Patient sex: M
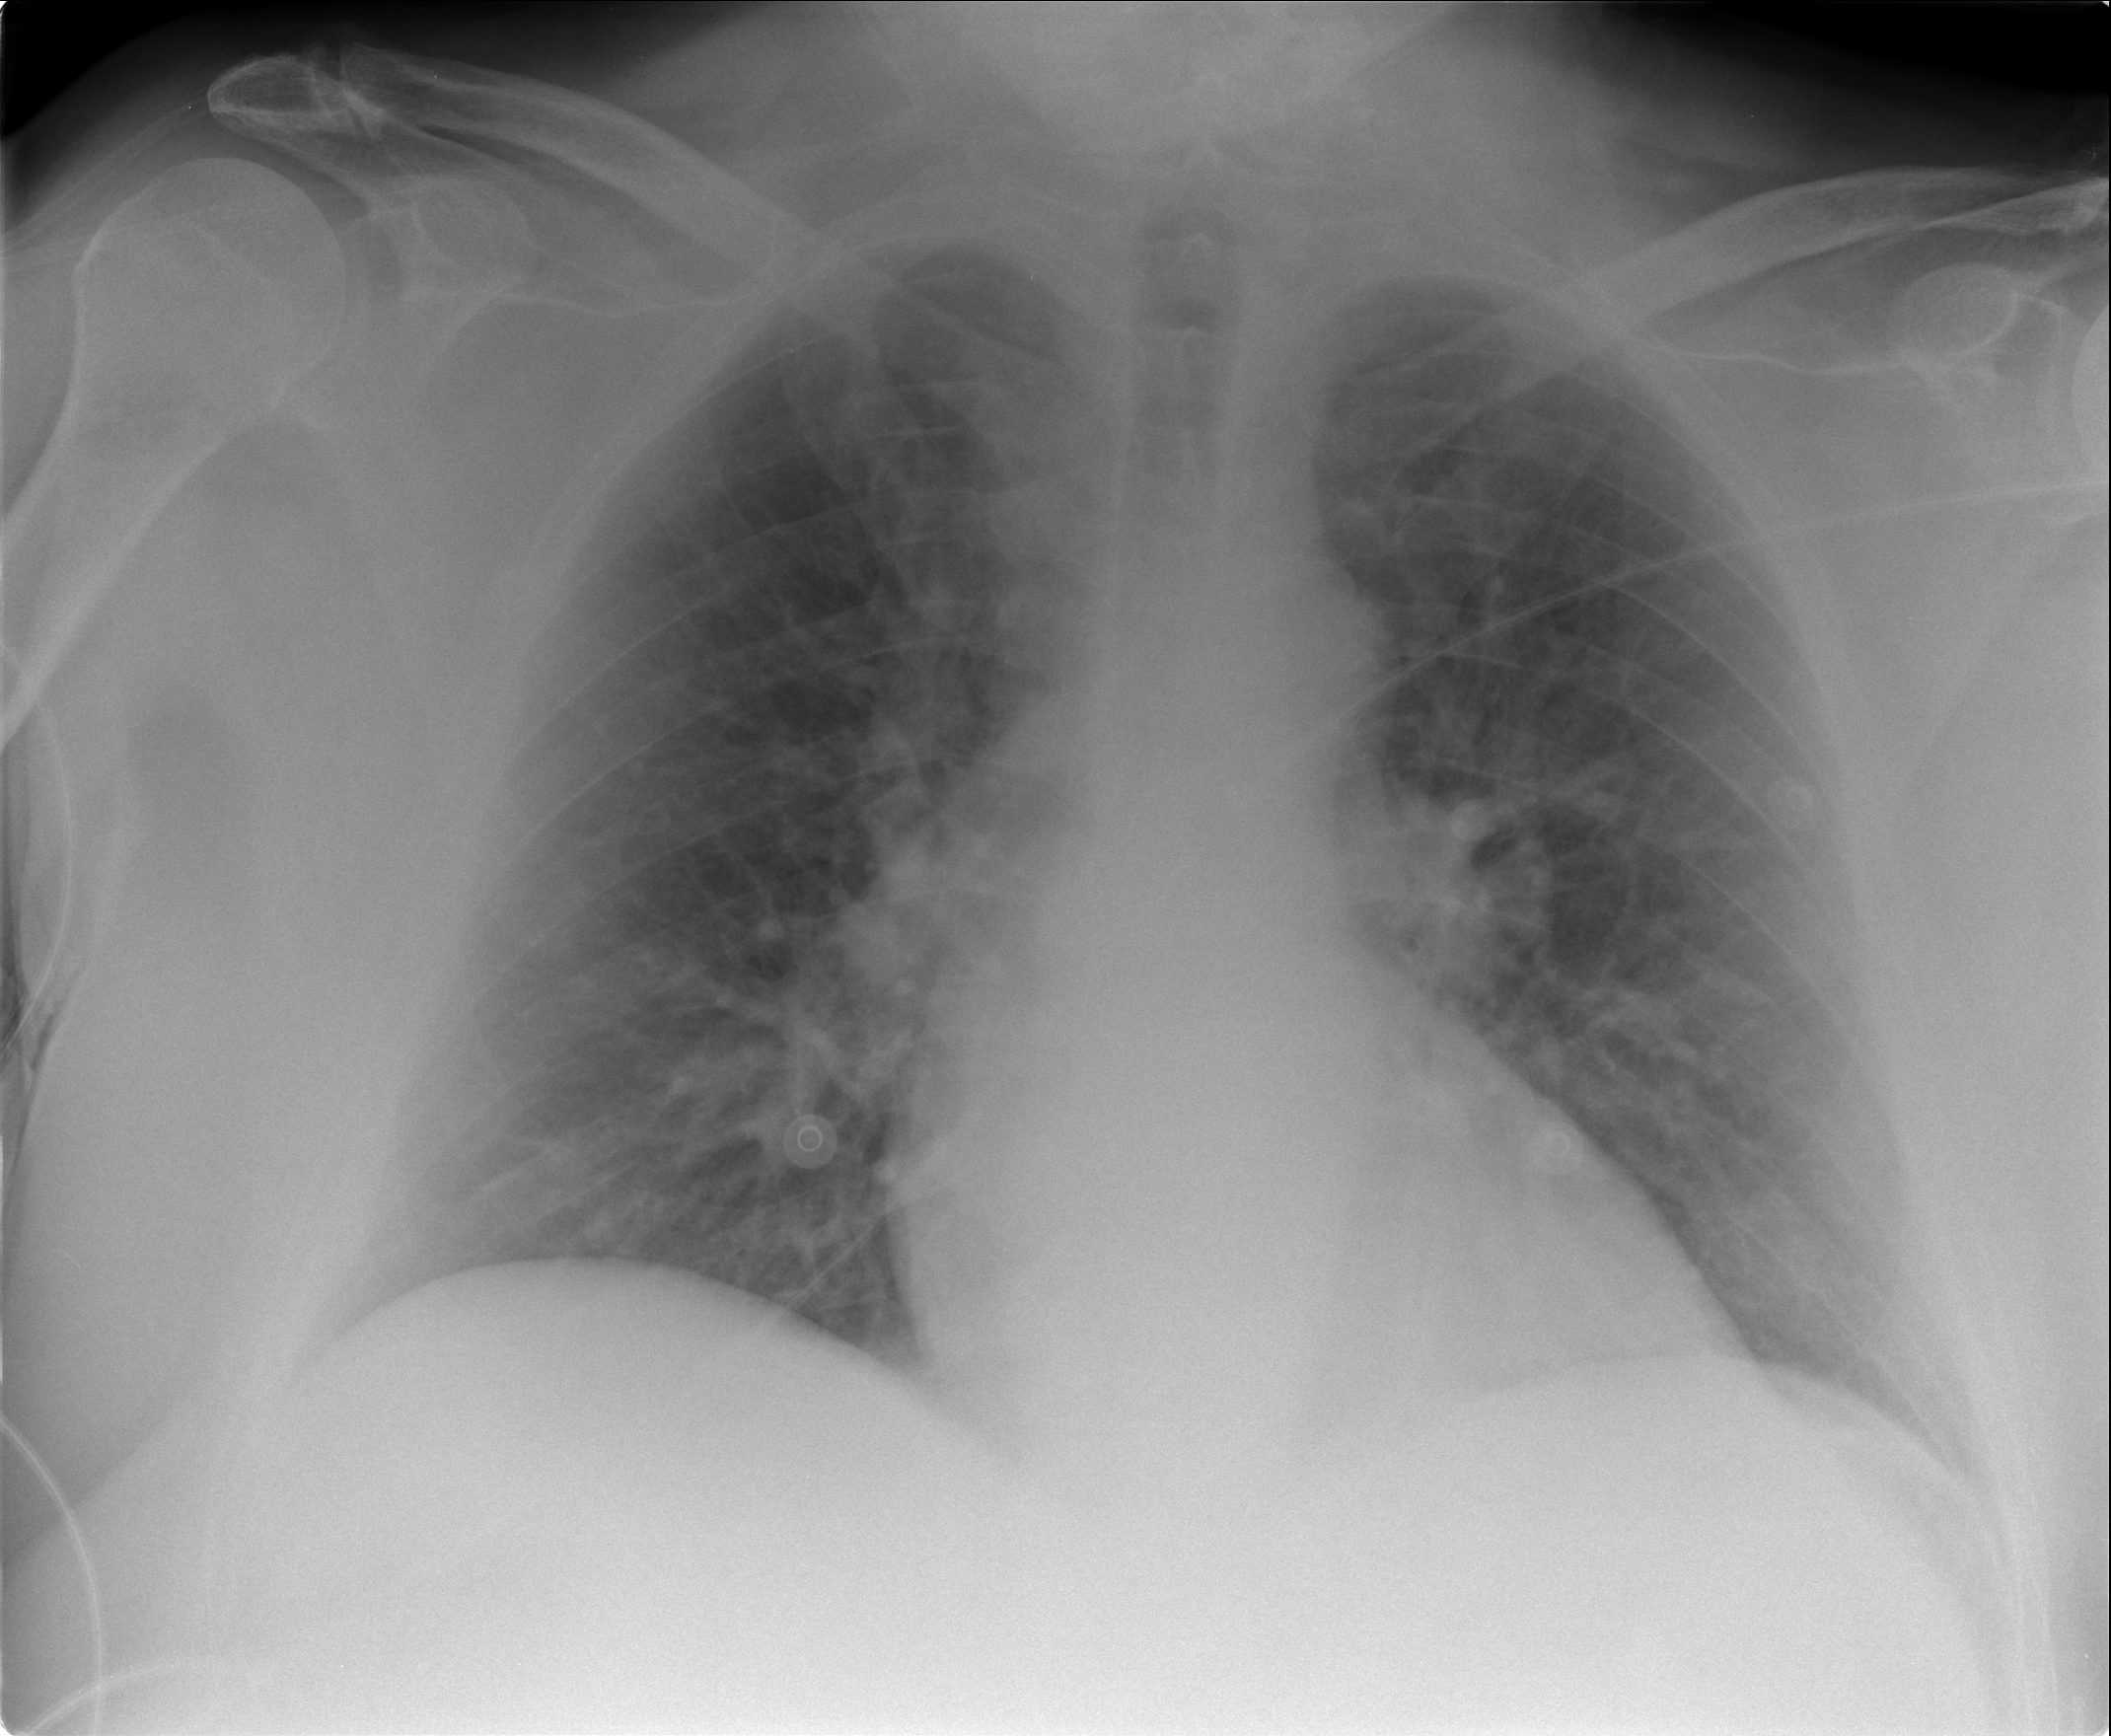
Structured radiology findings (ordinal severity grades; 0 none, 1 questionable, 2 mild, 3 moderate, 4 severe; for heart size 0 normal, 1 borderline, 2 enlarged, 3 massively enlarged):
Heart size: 0
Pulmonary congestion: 2
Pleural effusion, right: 0
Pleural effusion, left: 0
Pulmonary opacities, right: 0
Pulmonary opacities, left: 0
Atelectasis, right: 0
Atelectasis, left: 0